Question: The following code:
'''
using Microsoft.Azure.WebJobs;
using Twilio.Rest.Api.V2010.Account;
using Twilio.Types;
namespace FunctionApp2
{
public static class Function1
{
[FunctionName("Function1")]
[return: TwilioSms(AccountSidSetting = "AccountSidSetting", AuthTokenSetting = "AuthTokenSetting", From = "From")]
public static CreateMessageOptions Run([TimerTrigger("0 */1 * * * *")]TimerInfo myTimer)
{
var message = new CreateMessageOptions(new PhoneNumber("XXXXX"))
{
Body = $"Hello thanks for your order!"
};
return message;
}
}
}
'''
gives the error:
'''
"Microsoft.Azure.WebJobs.Host: Error indexing method 'Funct
ion1.Run'. Microsoft.Azure.WebJobs.Host: Can't bind TwilioSms to type 'Twilio.Re
st.Api.V2010.Account.CreateMessageOptions&'.
[2018-12-02 18:03:44] Error indexing method 'Function1.Run'
[2018-12-02 18:03:44] Microsoft.Azure.WebJobs.Host: Error indexing method 'Funct
ion1.Run'. Microsoft.Azure.WebJobs.Host: Can't bind TwilioSms to type 'Twilio.Re
st.Api.V2010.Account.CreateMessageOptions&'.
[2018-12-02 18:03:44] Function 'Function1.Run' failed indexing and will be disab
led.
[2018-12-02 18:03:44] No job functions found. Try making your job classes and me
thods public. If you're using binding extensions (e.g. ServiceBus, Timers, etc.)
make sure you've called the registration method for the extension(s) in your st
artup code (e.g. config.UseServiceBus(), config.UseTimers(), etc.).
[2018-12-02 18:03:44] Host initialized (715ms)
[2018-12-02 18:03:44] Host started (743ms)
[2018-12-02 18:03:44] Job host started
[2018-12-02 18:03:44] The following 1 functions are in error:
[2018-12-02 18:03:44] Run: Microsoft.Azure.WebJobs.Host: Error indexing method '
Function1.Run'. Microsoft.Azure.WebJobs.Host: Can't bind TwilioSms to type 'Twil
io.Rest.Api.V2010.Account.CreateMessageOptions&'."
'''
Here are the dependencies:

> How can I solve it? It is a problem with dependencies or just with the code?
:
<URL>
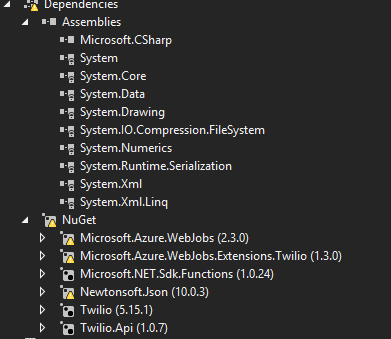
Answer: You have created a v1 Function project while referred to a v2 example. v1 function uses 'SMSMessage' while v2 uses 'CreateMessageOptions' due to the difference of Twilio SDK. So just check <URL> and modify the code.
'''
[FunctionName("Function1")]
[return: TwilioSms(AccountSidSetting = "TwilioAccountSid", AuthTokenSetting = "TwilioAuthToken", From = "xxx")]
public static SMSMessage Run([TimerTrigger("0 */1 * * * *")]TimerInfo myTimer)
{
var message = new SMSMessage()
{
Body = "Hello thanks for your order!",
To = "xxx"
};
return message;
}
'''
And project only needs two dependencies 'Microsoft.Azure.WebJobs.Extensions.Twilio' and 'Microsoft.NET.Sdk.Functions'.